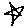
Label: star